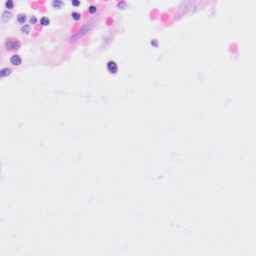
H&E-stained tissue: Kidney